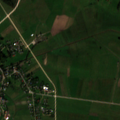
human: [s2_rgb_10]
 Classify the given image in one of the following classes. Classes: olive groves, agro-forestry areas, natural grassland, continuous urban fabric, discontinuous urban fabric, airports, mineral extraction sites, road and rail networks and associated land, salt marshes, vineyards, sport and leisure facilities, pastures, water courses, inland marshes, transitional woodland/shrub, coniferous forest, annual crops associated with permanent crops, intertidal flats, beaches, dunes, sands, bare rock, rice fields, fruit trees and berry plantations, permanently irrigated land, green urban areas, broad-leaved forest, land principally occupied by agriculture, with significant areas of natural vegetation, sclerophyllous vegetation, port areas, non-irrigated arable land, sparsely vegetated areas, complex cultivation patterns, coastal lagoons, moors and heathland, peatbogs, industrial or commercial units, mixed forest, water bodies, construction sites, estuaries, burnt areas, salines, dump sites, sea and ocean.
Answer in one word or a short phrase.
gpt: discontinuous urban fabric, non-irrigated arable land, complex cultivation patterns, mixed forest